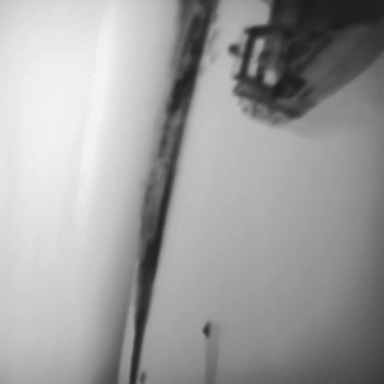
There is a canoe in the infrared image.